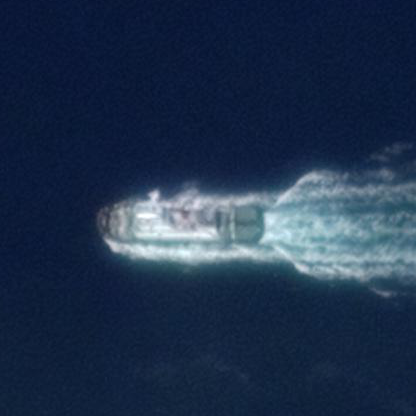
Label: civil